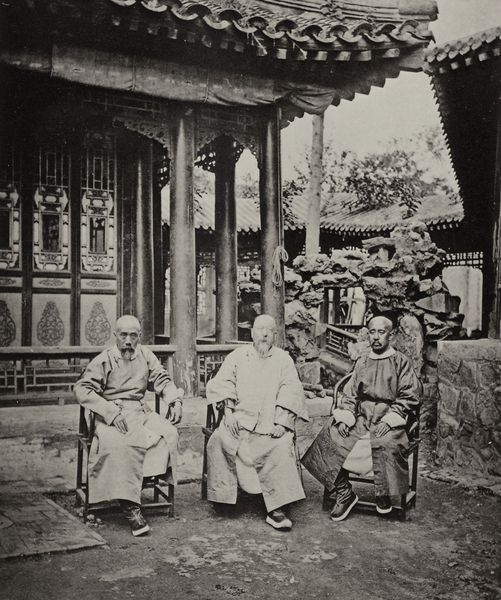
Titel: Shen kuei-fen, Tung Hsün und Mao Ch'ang-hsi, chinesische Minister des großen Rates
Künstler: John Thomson
Schlagwörter: baum, gruppe, laub, mann, schatten, weiß, bäume, sitzen, fenster, hell, kleider, licht, männer, schwarz, stuhl, stühle, säule, säulen, anlage, dach, gebäude, gürtel, ornament, alt, bart, bärte, architektur, blicke, kleidung, kragen, sockel, stein, ärmel, bild, gruppenbildnis, gruppenporträt, hände, portrait, porträt, häuser, brüstung, gitter, gewand, mantel, reich, sessel, sitzend, drei, gewänder, garten, terrasse, japan, schuhe, dächer, mauer, ziegel, hof, platz, column, kaiser, men, robes, thron, white, black, chairs, friends, gray, group, old, seated, sitting, three, wall, glatze, verzierung, japanese, picture, geländer, foto, fotografie, gang, kloster, orient, porträts, glatzen, asien, schwarz-weiß, mäntel, herrscher, schuh, photo, china, stul, wood, rock, rocks, stone, tree, building, house, roof, trees, mönch, mönche, kutten, tempel, garden, porch, black and white, pagode, weise, faces, greise, drache, schnitzwerk, bauten, tradition, dirt, outside, historisch, temple, ground, shoes, monks, gestellt, chinese, asian, verziehrungen, pillar, fernost, soil, chinesen, land, carving, oriental, photograph, photography, mustache, buddismus, sleeves, japa, pflnzen, buddhisten, shaolin, block, beards, cuffs, 3, pillars, asia, out of focus, kung fu, konfuzius, bäerte, posing, buddhism, buddhist, elders, coulmns, acarving, overexposed